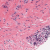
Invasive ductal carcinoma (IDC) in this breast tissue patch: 0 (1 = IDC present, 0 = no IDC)